Question: What causes this ? Other controls are shown fine ...
'''
public CustomControl()
{
SetStyle(ControlStyles.ResizeRedraw, true);
SetStyle(ControlStyles.OptimizedDoubleBuffer, true);
SetStyle(ControlStyles.UserPaint, true);
}
'''
The customcontrol is placed in a TableLayoutPanel.
...................
Edit: For clarification:
Suppose you have a window-sized control with a small modal dialog form on top. When you move the dialog window, it's like your painting with the window on the control (the borders are painted on the control). The control doesn't repaint itself like other controls do on the same form, ie montcalendar or other custom controls. I can't seem to find the cause of this ?
Small detail of drawing artifact:

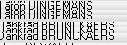
Answer: Hard to tell from the snippet. The standard mistake is to draw through Control.CreateGraphics() instead of the OnPaint() method. Won't work, Windows lets the OnPaint method run when parts of the control get uncovered. Which wipes out whatever you drew. Another failure mode is deriving from a control that's a wrapper for a native Window control. UserPaint is not supported for these type of controls, the native Windows code has to do the drawing.
---
It is clear from the screen shot, note how the text is staggered. That's because the OnPaint() override is using the e.ClipRectangle property to figure out where to draw. That value always changes when you slowly drag a window across your control, it only tells you what part of the control needs to be redrawn. It does tell you to draw. That has to be based on the control bounds, routinely the rectangle from (0,0) to (ClientSize.Width, ClientSize.Height).
Only ever use e.ClipRectangle to optimize the drawing. Like skipping an expensive drawing detail when it is outside of the clipping rectangle. It is otherwise a small one, Windows is already quite good at clipping automatically.